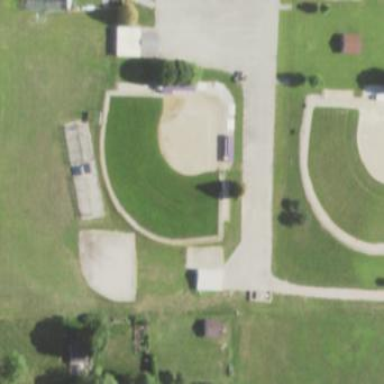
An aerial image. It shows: Softball pitch designated for baseball sports.